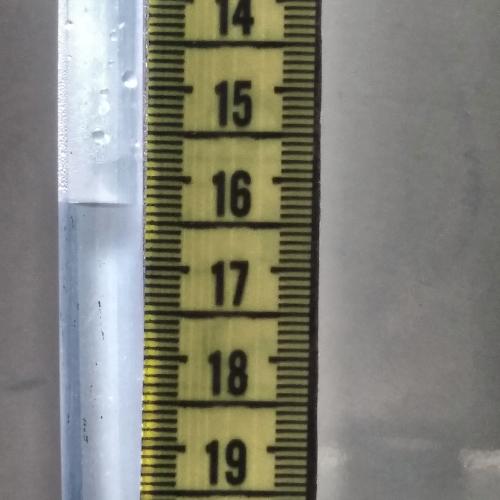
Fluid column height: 16.3 cm